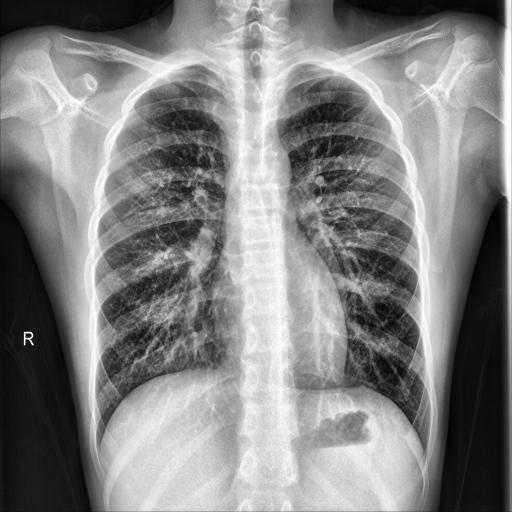
Finding: NORMAL